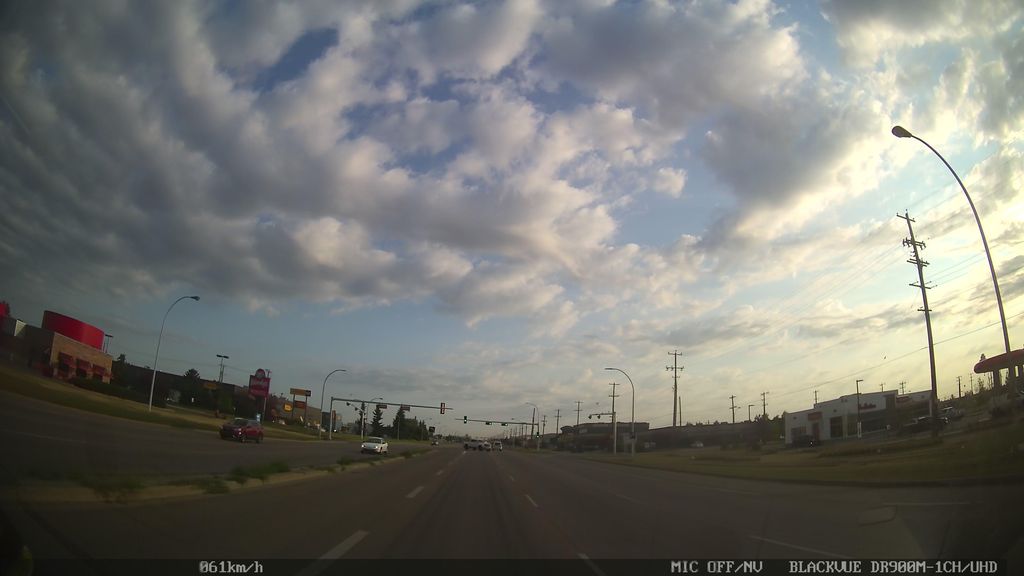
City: edmonton